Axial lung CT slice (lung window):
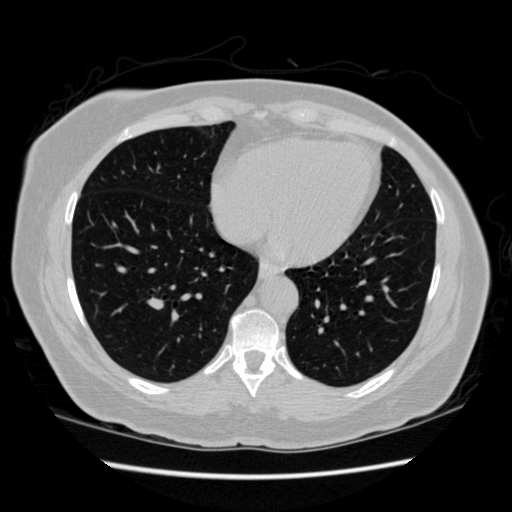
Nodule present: no